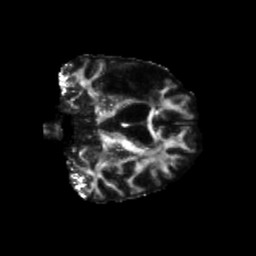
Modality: FA
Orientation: coronal
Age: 64
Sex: female
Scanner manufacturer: siemens
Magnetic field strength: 3 T
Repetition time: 5.25 s
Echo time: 0.08 s